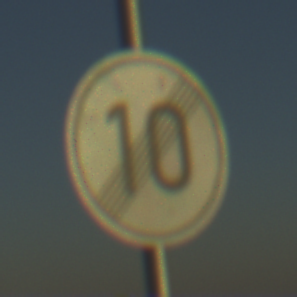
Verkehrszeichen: EndeGeschwindigkeit10
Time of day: SunriseSunset
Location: Outdoor (Nature)
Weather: Clear
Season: NotSpecified
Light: Natural